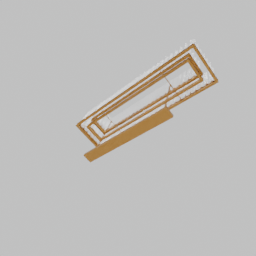
Label: lighting